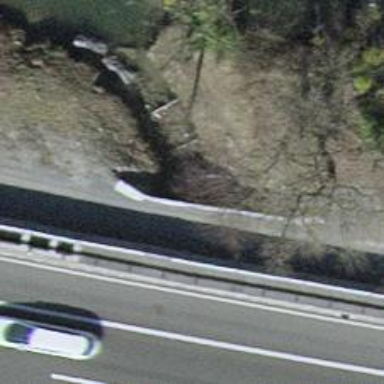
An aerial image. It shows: There is tunnel.